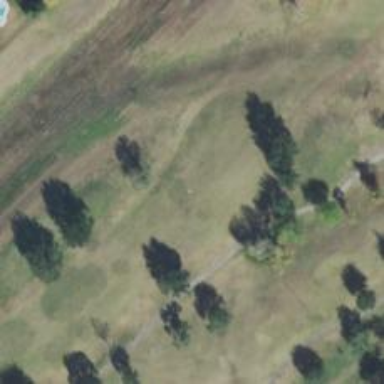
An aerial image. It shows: View of golf hole.